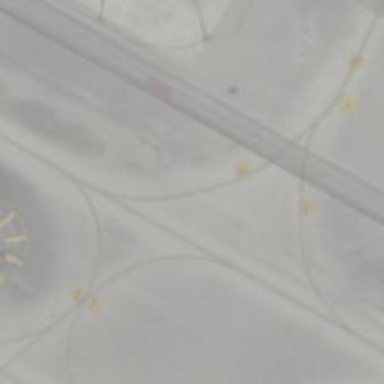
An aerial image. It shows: Image of taxiway at airport.